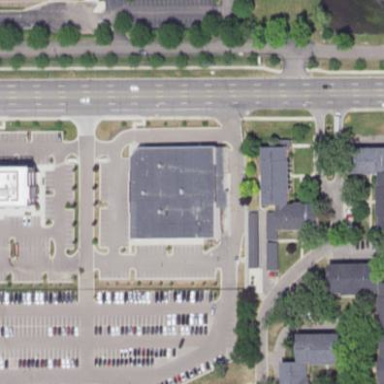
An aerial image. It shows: Retail building.